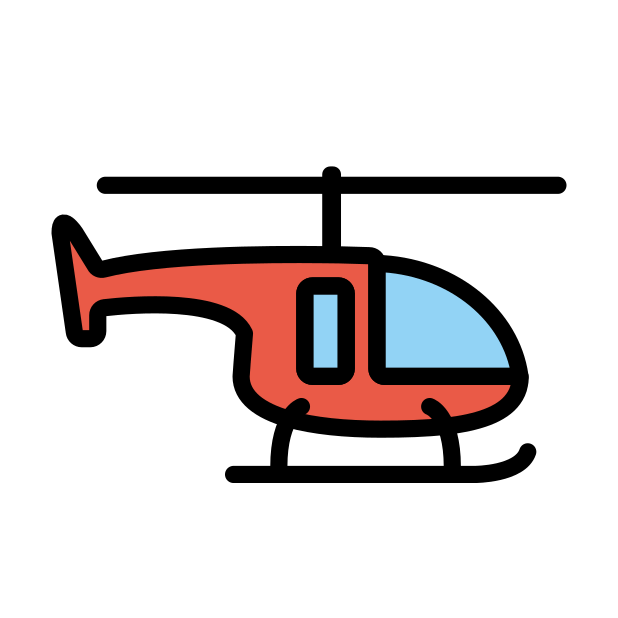
Emoji: 🚁
Name: helicopter
Unicode: 0x1f681